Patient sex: M
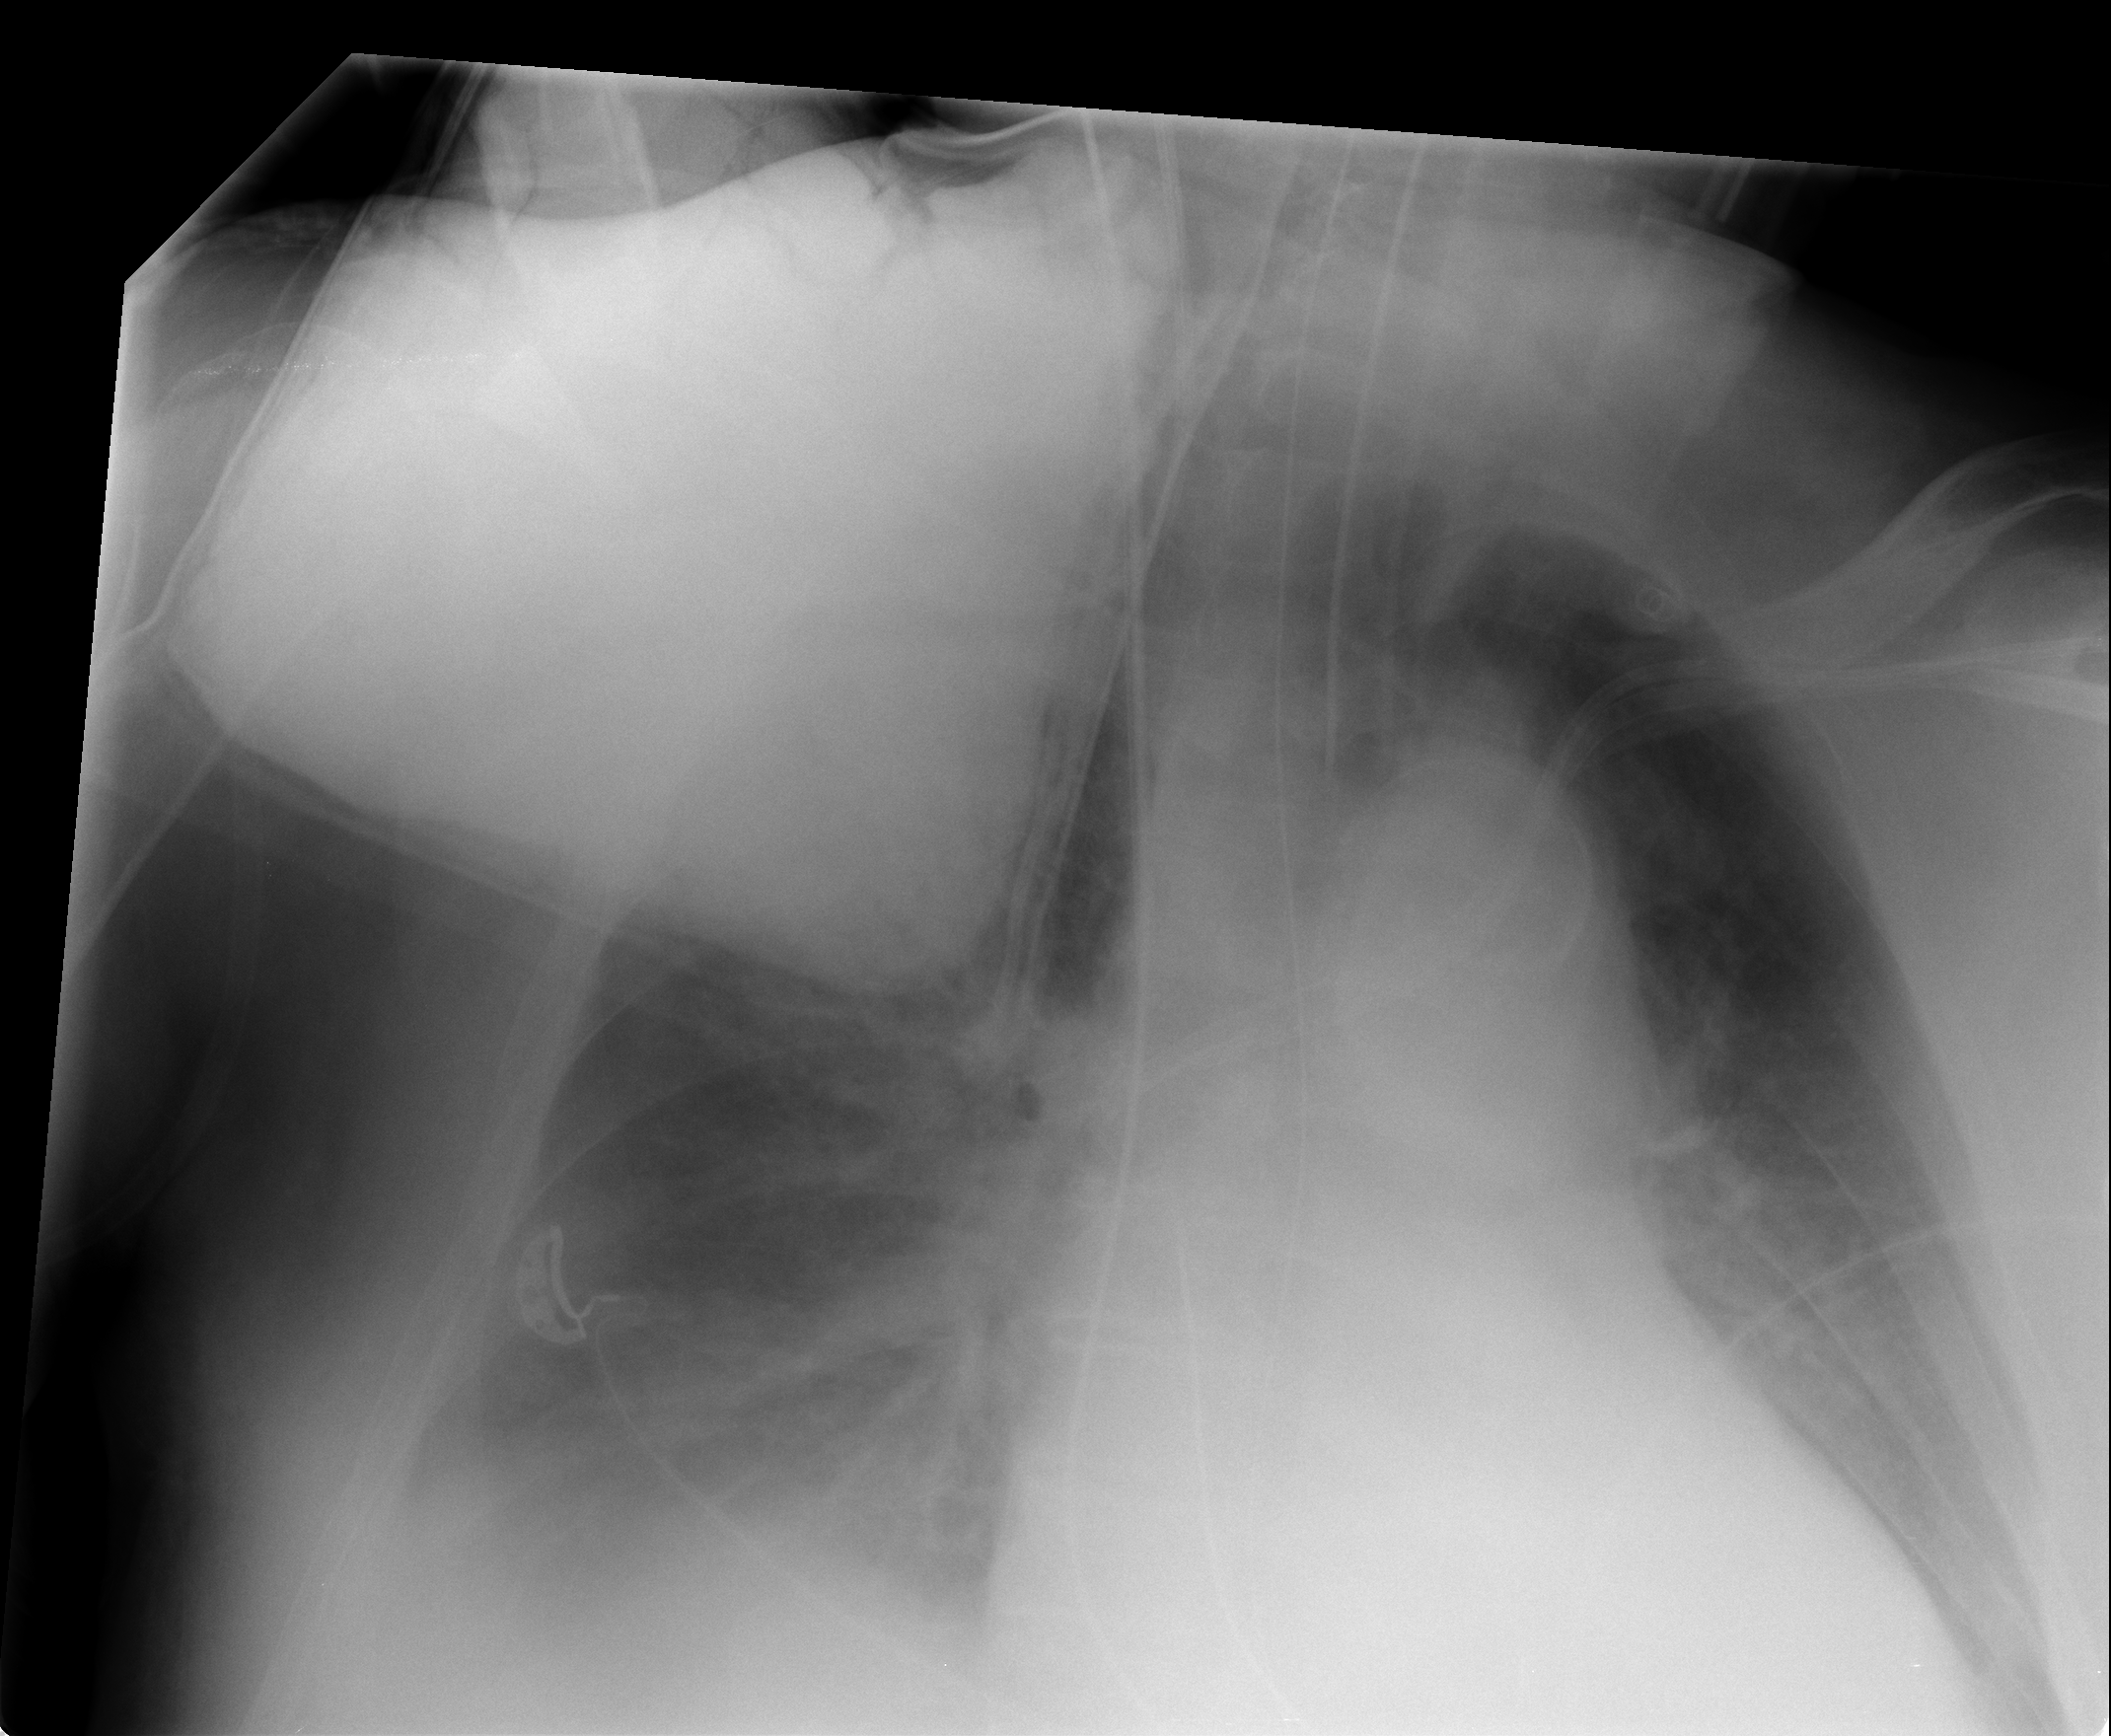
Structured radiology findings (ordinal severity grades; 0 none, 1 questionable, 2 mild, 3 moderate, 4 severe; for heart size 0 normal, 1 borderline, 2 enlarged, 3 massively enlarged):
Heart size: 2
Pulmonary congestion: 2
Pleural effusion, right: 2
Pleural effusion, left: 1
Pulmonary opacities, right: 2
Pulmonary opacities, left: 2
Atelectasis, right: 2
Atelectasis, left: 0